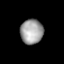
Tissue: prostate
Cell type: T cells
Senescence score: 0.355
Nuclear area (px): 554
Mean DAPI intensity: 158.637